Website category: university
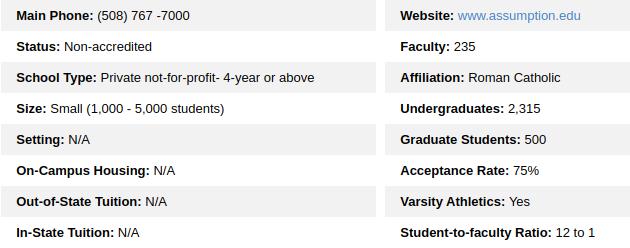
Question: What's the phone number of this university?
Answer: (508) 767 -7000

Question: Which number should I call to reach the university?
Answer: (508) 767 -7000

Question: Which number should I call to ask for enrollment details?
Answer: (508) 767 -7000

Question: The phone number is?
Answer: (508) 767 -7000

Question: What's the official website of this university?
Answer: www.assumption.edu

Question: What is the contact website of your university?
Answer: www.assumption.edu

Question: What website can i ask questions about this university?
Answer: www.assumption.edu

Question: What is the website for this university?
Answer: www.assumption.edu

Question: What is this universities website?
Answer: www.assumption.edu

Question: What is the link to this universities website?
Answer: www.assumption.edu

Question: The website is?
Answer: www.assumption.edu

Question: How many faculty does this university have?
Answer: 235

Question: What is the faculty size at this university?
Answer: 235

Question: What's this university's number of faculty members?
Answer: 235

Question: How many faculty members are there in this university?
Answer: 235

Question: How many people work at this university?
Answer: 235

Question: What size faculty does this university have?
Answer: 235

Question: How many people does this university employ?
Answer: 235

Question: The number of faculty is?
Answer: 235

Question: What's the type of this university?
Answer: Private not-for-profit- 4-year or above

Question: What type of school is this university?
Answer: Private not-for-profit- 4-year or above

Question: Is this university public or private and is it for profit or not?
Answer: Private not-for-profit- 4-year or above

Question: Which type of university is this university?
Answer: Private not-for-profit- 4-year or above

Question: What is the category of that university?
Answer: Private not-for-profit- 4-year or above

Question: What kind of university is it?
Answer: Private not-for-profit- 4-year or above

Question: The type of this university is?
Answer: Private not-for-profit- 4-year or above

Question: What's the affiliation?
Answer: Roman Catholic

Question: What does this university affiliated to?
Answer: Roman Catholic

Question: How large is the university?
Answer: Small (1,000 - 5,000 students)

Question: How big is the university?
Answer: Small (1,000 - 5,000 students)

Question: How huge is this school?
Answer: Small (1,000 - 5,000 students)

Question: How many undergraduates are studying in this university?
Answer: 2,315

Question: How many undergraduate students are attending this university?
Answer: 2,315

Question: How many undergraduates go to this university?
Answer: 2,315

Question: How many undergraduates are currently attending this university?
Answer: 2,315

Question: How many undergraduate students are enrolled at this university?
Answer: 2,315

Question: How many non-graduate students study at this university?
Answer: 2,315

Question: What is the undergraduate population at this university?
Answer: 2,315

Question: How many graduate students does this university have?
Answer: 500

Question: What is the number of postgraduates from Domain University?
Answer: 500

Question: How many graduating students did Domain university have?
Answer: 500

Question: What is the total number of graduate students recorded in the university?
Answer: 500

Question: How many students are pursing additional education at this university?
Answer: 500

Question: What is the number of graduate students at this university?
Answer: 500

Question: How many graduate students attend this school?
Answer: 500

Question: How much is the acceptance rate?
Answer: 75%

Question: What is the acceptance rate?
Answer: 75%

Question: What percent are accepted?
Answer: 75%

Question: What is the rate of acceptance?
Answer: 75%

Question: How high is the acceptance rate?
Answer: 75%

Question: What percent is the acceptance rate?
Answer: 75%

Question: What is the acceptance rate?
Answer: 75%

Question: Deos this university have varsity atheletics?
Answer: Yes

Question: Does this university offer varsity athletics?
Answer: Yes

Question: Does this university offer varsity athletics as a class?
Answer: Yes

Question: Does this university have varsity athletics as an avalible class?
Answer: Yes

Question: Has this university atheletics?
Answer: Yes

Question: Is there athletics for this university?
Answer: Yes

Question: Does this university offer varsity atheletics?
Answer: Yes

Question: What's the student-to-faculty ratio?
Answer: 12 to 1

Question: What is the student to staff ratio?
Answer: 12 to 1

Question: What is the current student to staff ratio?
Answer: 12 to 1

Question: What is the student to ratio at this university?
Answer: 12 to 1

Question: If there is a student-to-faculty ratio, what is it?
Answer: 12 to 1